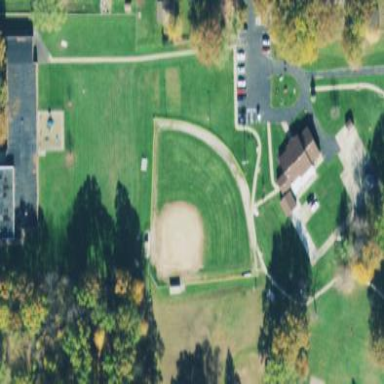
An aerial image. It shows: Grass pitch designed for baseball or softball games.